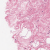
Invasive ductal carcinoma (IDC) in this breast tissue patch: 0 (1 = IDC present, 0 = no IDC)